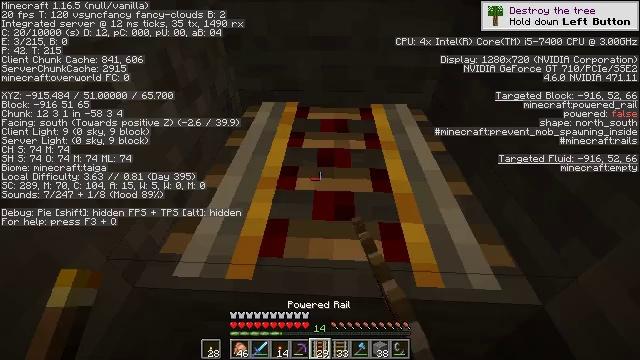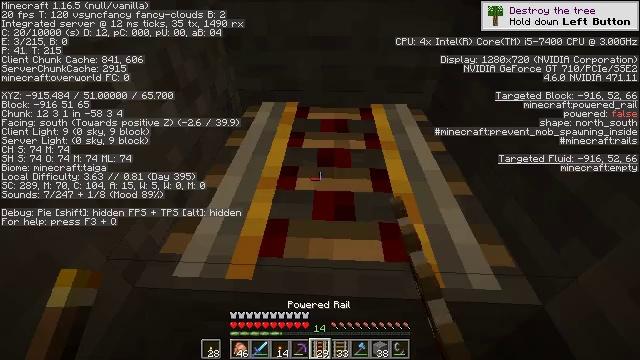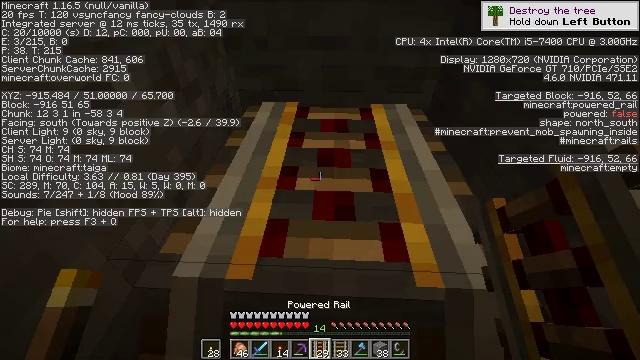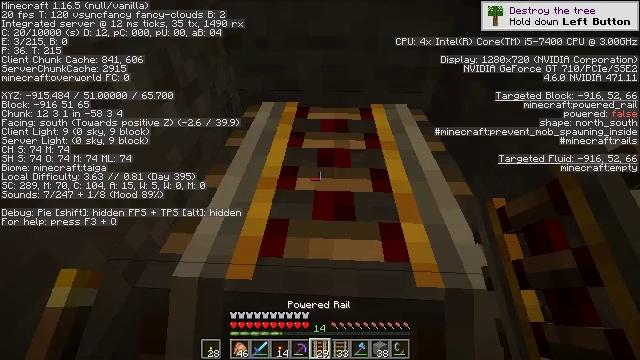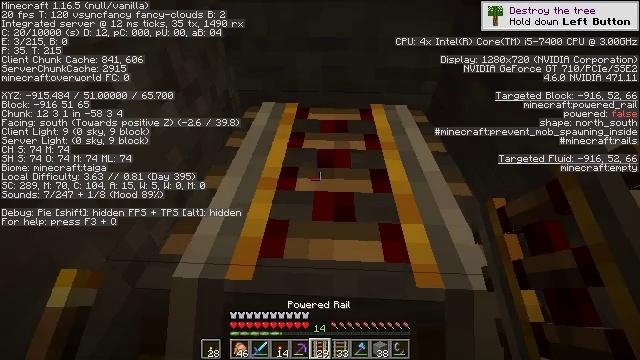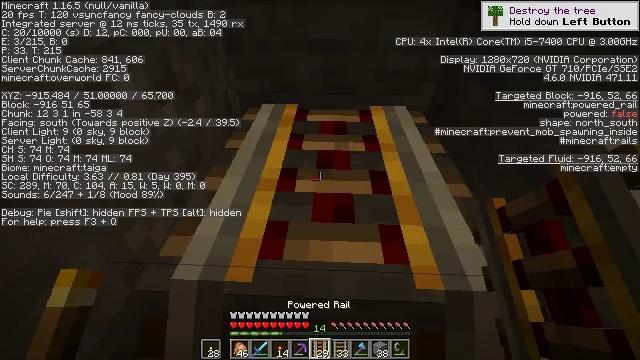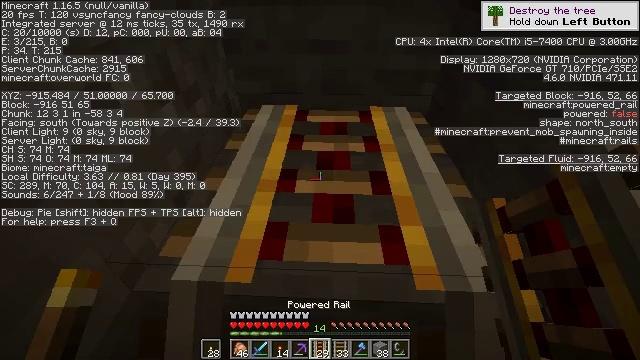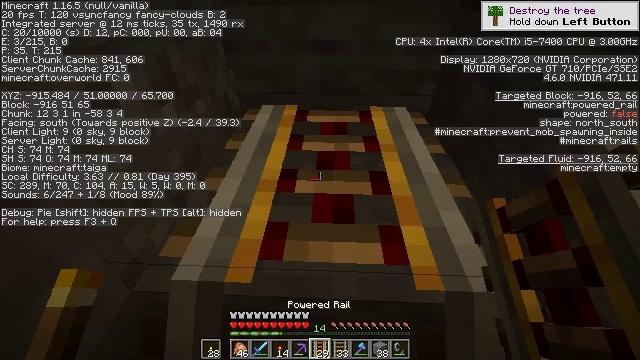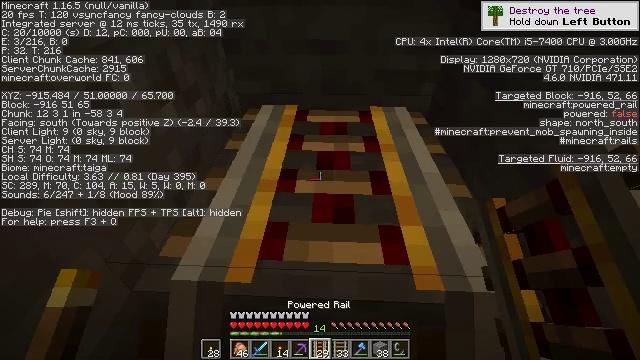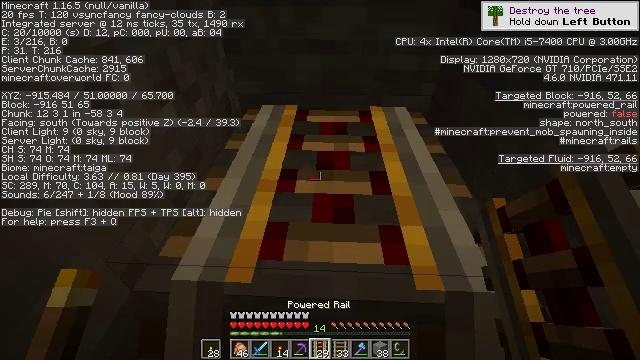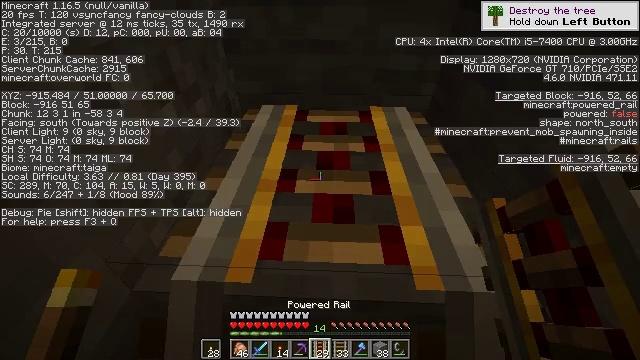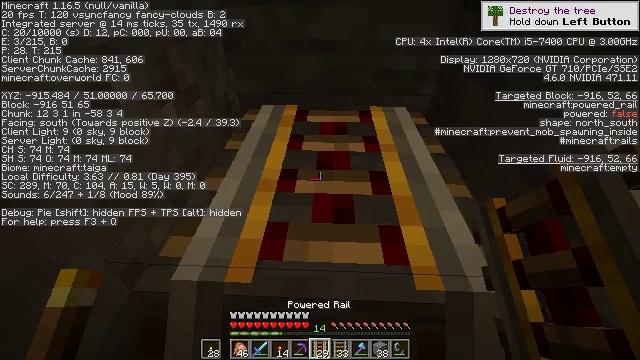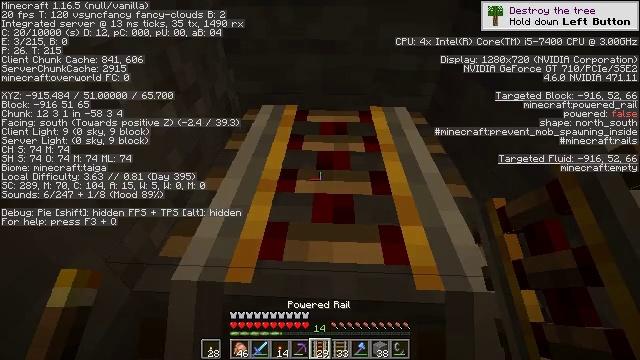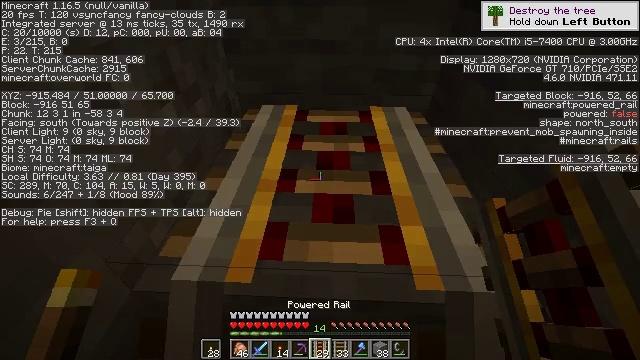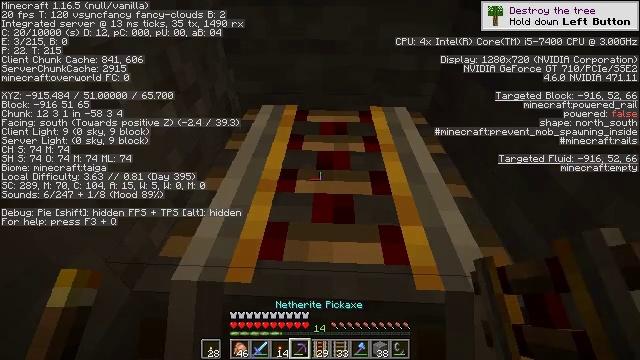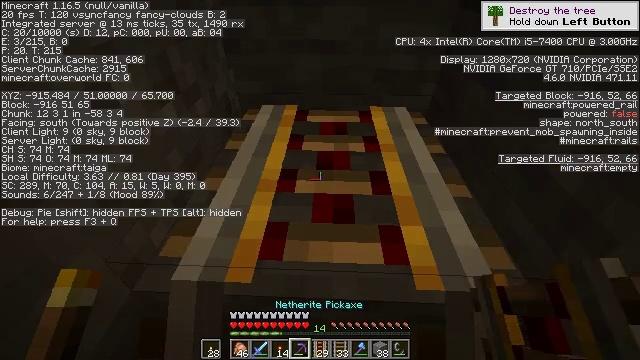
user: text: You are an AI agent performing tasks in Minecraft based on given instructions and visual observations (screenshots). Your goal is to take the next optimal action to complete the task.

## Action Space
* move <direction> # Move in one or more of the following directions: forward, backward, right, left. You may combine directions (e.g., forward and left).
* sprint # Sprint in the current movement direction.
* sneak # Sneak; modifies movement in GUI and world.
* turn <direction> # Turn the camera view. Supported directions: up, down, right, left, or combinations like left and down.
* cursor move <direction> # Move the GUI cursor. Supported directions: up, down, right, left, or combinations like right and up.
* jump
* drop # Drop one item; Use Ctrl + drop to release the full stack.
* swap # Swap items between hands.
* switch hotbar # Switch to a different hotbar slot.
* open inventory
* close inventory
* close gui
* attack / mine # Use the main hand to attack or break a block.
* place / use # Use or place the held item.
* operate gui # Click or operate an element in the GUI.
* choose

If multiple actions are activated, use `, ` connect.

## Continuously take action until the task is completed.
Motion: motion action
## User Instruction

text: Dig through gravel to clear a path.
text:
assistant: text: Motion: no_op
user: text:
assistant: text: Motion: no_op
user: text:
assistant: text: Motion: no_op
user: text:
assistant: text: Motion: no_op
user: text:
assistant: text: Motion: no_op
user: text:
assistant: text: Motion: no_op
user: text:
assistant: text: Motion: no_op
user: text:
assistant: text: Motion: no_op
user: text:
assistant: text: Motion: no_op
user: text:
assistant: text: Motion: no_op
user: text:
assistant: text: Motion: no_op
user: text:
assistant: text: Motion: no_op
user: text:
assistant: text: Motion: no_op
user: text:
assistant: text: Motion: no_op
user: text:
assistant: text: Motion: no_op
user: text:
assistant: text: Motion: no_op
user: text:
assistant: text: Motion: turn left
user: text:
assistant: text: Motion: turn left and up
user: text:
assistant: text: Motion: turn left and up
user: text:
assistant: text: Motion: turn left and up
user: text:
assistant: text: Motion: turn left and up
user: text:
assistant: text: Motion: turn left and up
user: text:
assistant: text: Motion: turn left and up
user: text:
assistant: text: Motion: no_op
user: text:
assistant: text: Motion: no_op
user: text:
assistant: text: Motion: no_op
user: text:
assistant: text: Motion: no_op
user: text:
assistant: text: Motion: no_op
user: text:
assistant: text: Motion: attack / mine
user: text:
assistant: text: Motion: attack / mine